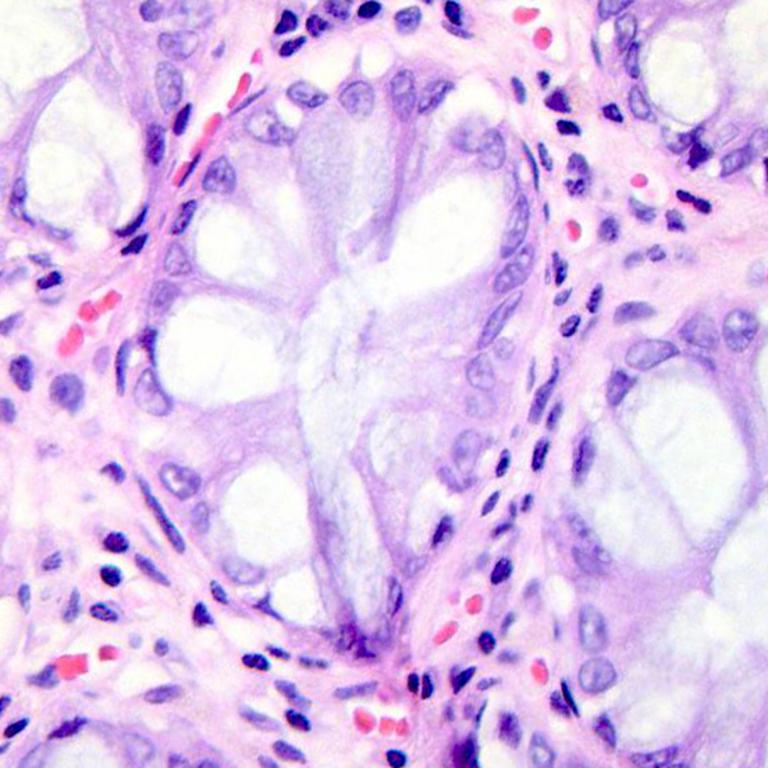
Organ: colon
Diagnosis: benign